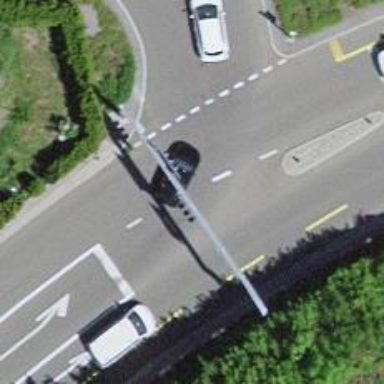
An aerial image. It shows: Asphalt road with primary highway designation. There is designated left lane for cyclists.